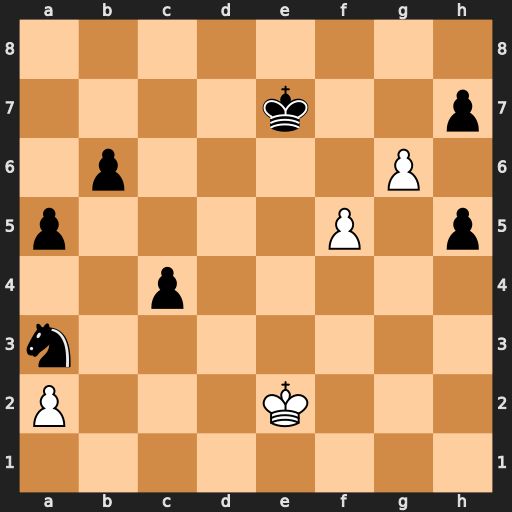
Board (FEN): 8/4k2p/1p4P1/p4P1p/2p5/n7/P3K3/8
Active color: w
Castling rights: -
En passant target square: -
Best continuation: gxh7 Kf6 h8=Q+